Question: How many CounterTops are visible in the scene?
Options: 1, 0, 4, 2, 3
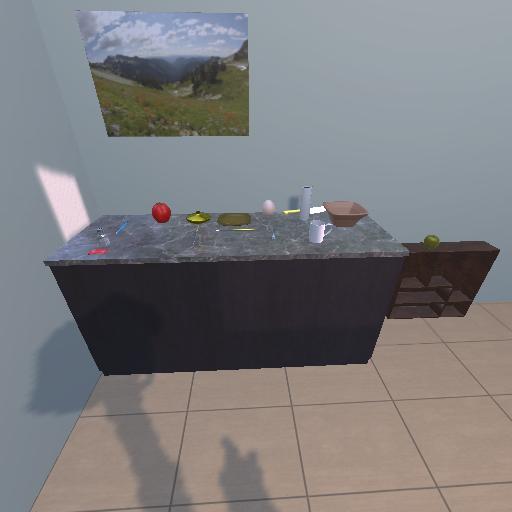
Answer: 1